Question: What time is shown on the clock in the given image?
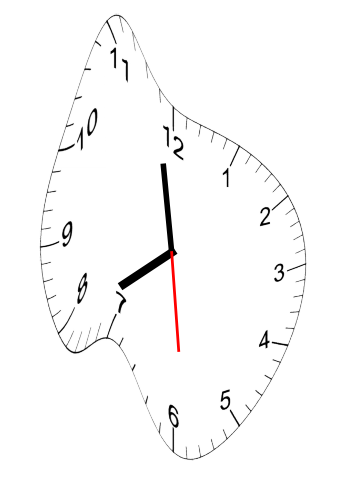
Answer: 07:58:29